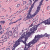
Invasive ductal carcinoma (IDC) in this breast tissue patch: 0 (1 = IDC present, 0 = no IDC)